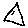
Label: triangle